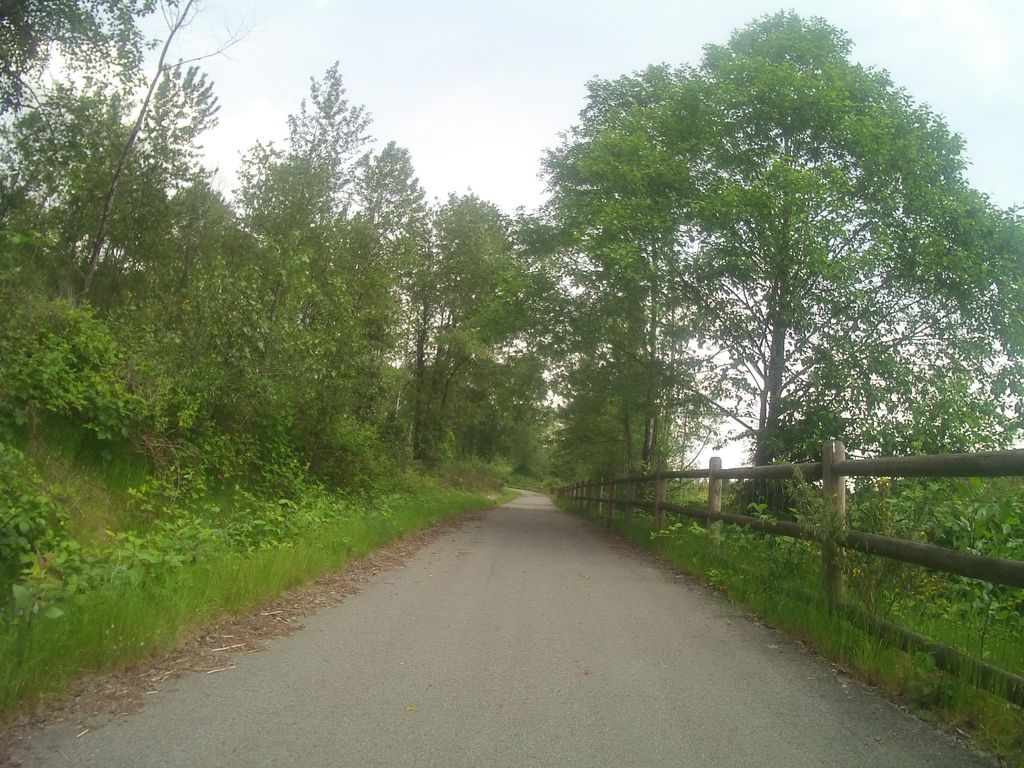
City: vancouver